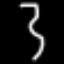
Label: squiggle